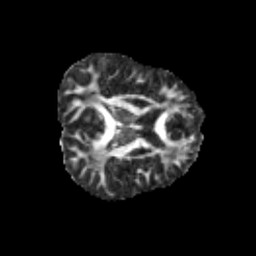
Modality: FA
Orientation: axial
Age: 12
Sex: female
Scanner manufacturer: siemens
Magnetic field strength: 3 T
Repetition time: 3.8 s
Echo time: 0.07 s